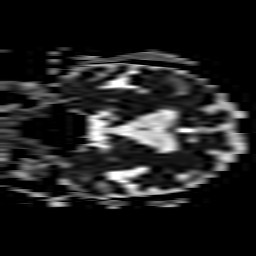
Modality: ADC
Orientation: coronal
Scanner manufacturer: philips
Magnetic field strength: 3 T
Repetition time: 4.038 s
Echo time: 0.05944 s